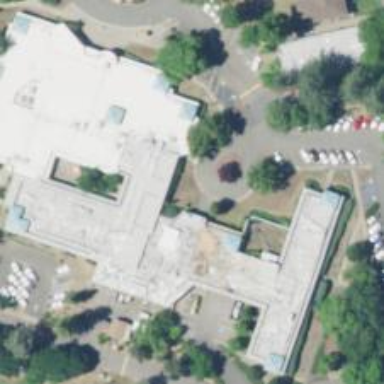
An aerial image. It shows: Government office.